Question: I am presenting MFMailComposeViewController in my app for Email.
But the view is not getting disply , only upper SEND and CANCEL buttons getting displayed.
This is the screen shot of view that is getting display after clicking on "Email to Subscribe" button.

I have checked out all the related codes. I have added "MessageUI" framework and imported
'''
MessageUI/MessageUI.h , MessageUI/MFMailComposeViewController.h
'''
I have used following code :
'''
- (void)viewWillAppear:(BOOL)animated {
[self.view setFrame:CGRectMake(0, 62, 320, 418)];
[APPDELEGATE.window addSubview:self.view];
[self.navigationController.navigationBar setHidden:NO];
self.navigationItem.title=@"Free Subscription";
[super viewWillAppear:animated]; }
-(void)viewWillDisappear:(BOOL)animated {
[self.view removeFromSuperview];
[super viewWillDisappear:animated]; }
-(IBAction)btnEmailPressed {
MFMailComposeViewController* Apicker = [[MFMailComposeViewController alloc] init];
if (Apicker != nil)
{
[Apicker setSubject:@"Free Subscription"];
[Apicker setMessageBody:@" " isHTML:NO];
NSArray *toRecipients = [NSArray arrayWithObjects:@"info@xyz.com", nil];
[Apicker setToRecipients:toRecipients];
Apicker.mailComposeDelegate = self;
if([MFMailComposeViewController canSendMail])
{
[self presentModalViewController:Apicker animated:YES];
}
else
{
}
[Apicker release];
} }
-(void)mailComposeController:(MFMailComposeViewController *)controller didFinishWithResult:(MFMailComposeResult)result error:(NSError
*)error{
NSString *message;
switch (result) {
case MFMailComposeResultCancelled:
message =@"You have canceled your email.";
break;
case MFMailComposeResultFailed:
message=@"Your email is failed";
break;
case MFMailComposeResultSent:
message=@"Your email was successfully sent.";
break;
case MFMailComposeResultSaved:
message=@" Your email has been saved";
break;
default:
message=@" Your email is not send";
break;
}
UIAlertView *alt=[[UIAlertView alloc]initWithTitle:@"" message:message delegate:self cancelButtonTitle:@"Ok" otherButtonTitles:nil, nil];
[alt show];
[alt release];
[self dismissModalViewControllerAnimated:YES];
}
'''
I could not get the reason for this problem.
Thanks.
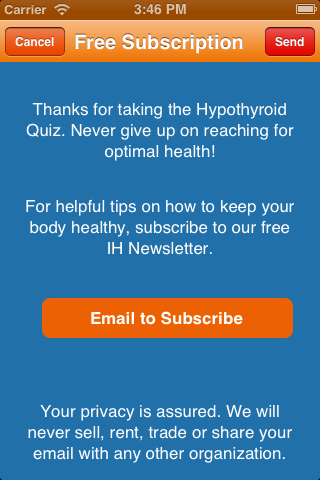
Answer: Its for IOS 6
'''
-(void)email{
MFMailComposeViewController *composer=[[MFMailComposeViewController alloc]init];
[composer setMailComposeDelegate:self];
if ([MFMailComposeViewController canSendMail]) {
[composer setToRecipients:[NSArray arrayWithObjects:@"xyz@gmail.com", nil]];
[composer setSubject:@""];
// [composer.setSubject.placeholder = [NSLocalizedString(@"This is a placeholder",)];
[composer setMessageBody:@"" isHTML:NO];
[composer setModalTransitionStyle:UIModalTransitionStyleCrossDissolve];
[self presentViewController:composer animated:YES completion:nil];
}
else {
}
}
-(void)mailComposeController:(MFMailComposeViewController *)controller didFinishWithResult:(MFMailComposeResult)result error:(NSError *)error{
if (error) {
UIAlertView *alert=[[UIAlertView alloc]initWithTitle:@"error" message:[NSString stringWithFormat:@"error %@",[error description]] delegate:nil cancelButtonTitle:@"dismiss" otherButtonTitles:nil, nil];
[alert show];
[self dismissViewControllerAnimated:YES completion:nil];
}
else {
[self dismissViewControllerAnimated:YES completion:nil];
}
}
'''
Just try
For iOS 5
'''
-(void)email:(id)sender{
MFMailComposeViewController *composer=[[MFMailComposeViewController alloc]init];
[composer setMailComposeDelegate:self];
if ([MFMailComposeViewController canSendMail]) {
[composer setToRecipients:[NSArray arrayWithObjects:@"xyz@gmail.com", nil]];
[composer setSubject:@""];
// [composer.setSubject.placeholder = [NSLocalizedString(@"This is a placeholder",)];
[composer setMessageBody:@"" isHTML:NO];
[composer setModalTransitionStyle:UIModalTransitionStyleCrossDissolve];
[self presentModalViewController:composer animated:YES];
}
else {
}
}
-(void)mailComposeController:(MFMailComposeViewController *)controller didFinishWithResult:(MFMailComposeResult)result error:(NSError *)error{
if (error) {
UIAlertView *alert=[[UIAlertView alloc]initWithTitle:@"error" message:[NSString stringWithFormat:@"error %@",[error description]] delegate:nil cancelButtonTitle:@"dismiss" otherButtonTitles:nil, nil];
[alert show];
[self dismissModalViewControllerAnimated:YES];
}
else {
[self dismissModalViewControllerAnimated:YES];
}
}
'''